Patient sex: M
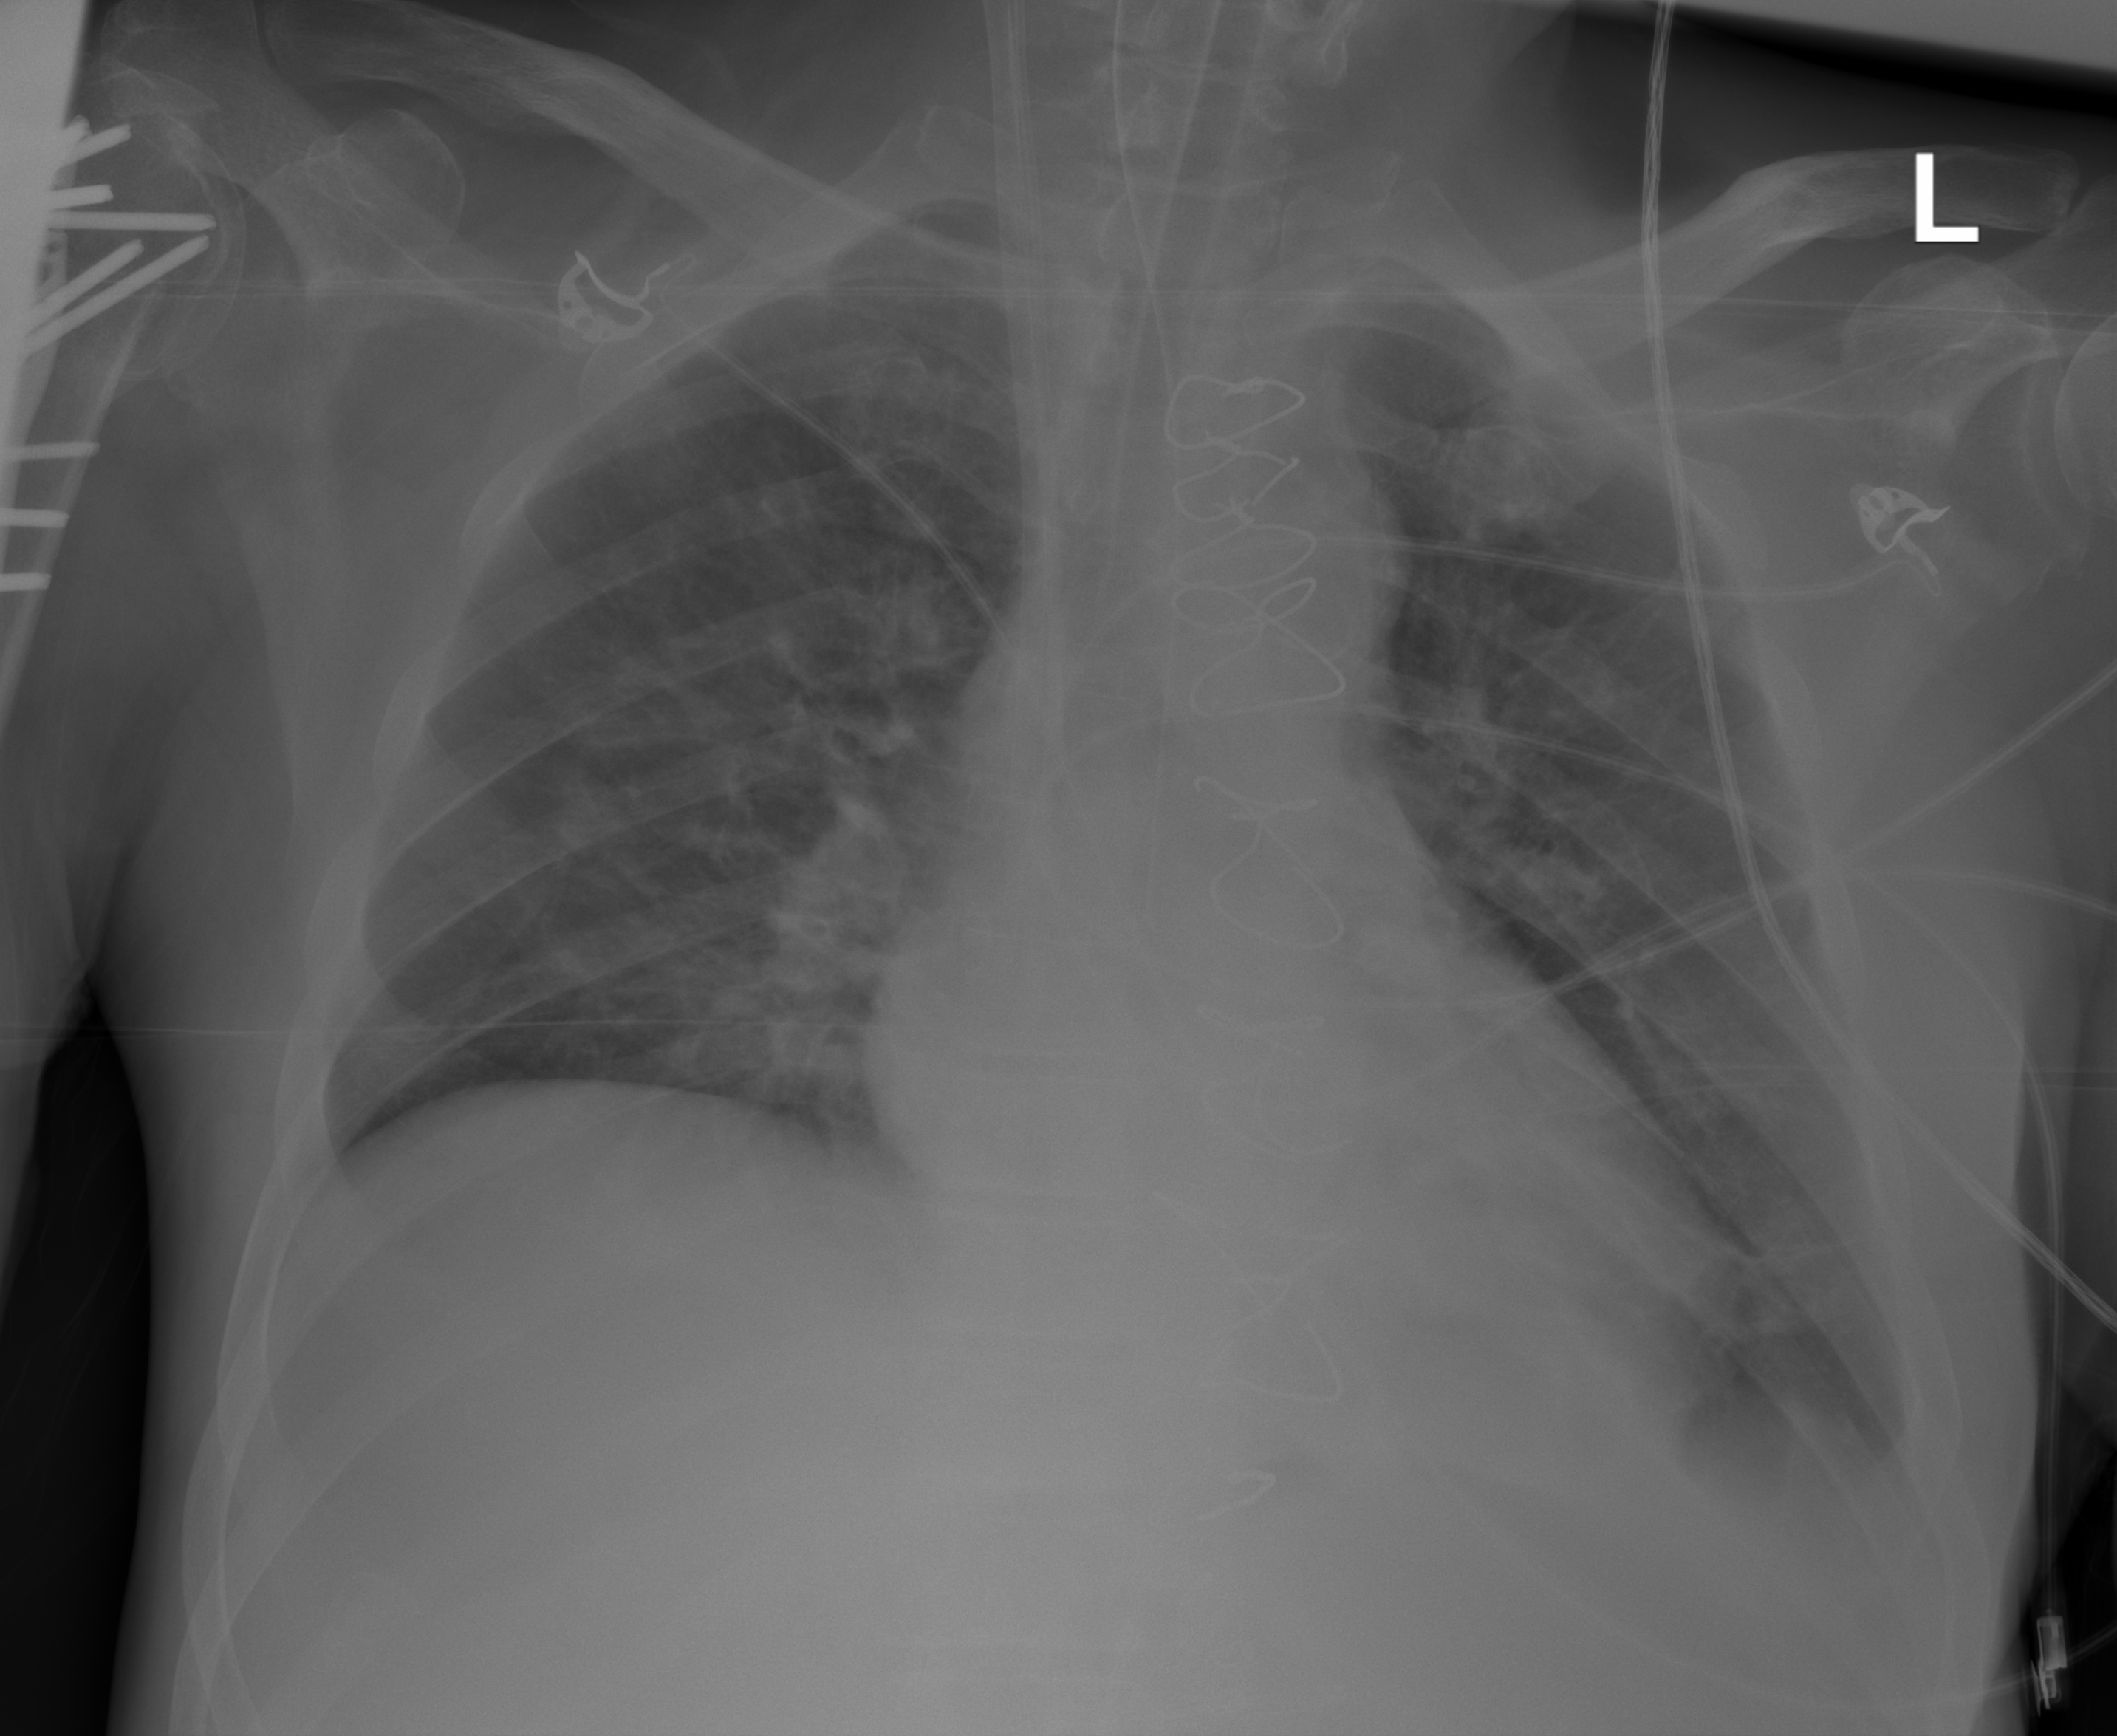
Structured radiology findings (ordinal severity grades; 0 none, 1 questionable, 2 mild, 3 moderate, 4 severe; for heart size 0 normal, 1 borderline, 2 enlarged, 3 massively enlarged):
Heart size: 0
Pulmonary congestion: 2
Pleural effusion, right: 0
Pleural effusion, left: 2
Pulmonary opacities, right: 0
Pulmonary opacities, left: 0
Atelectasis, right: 2
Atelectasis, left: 2